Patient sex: F
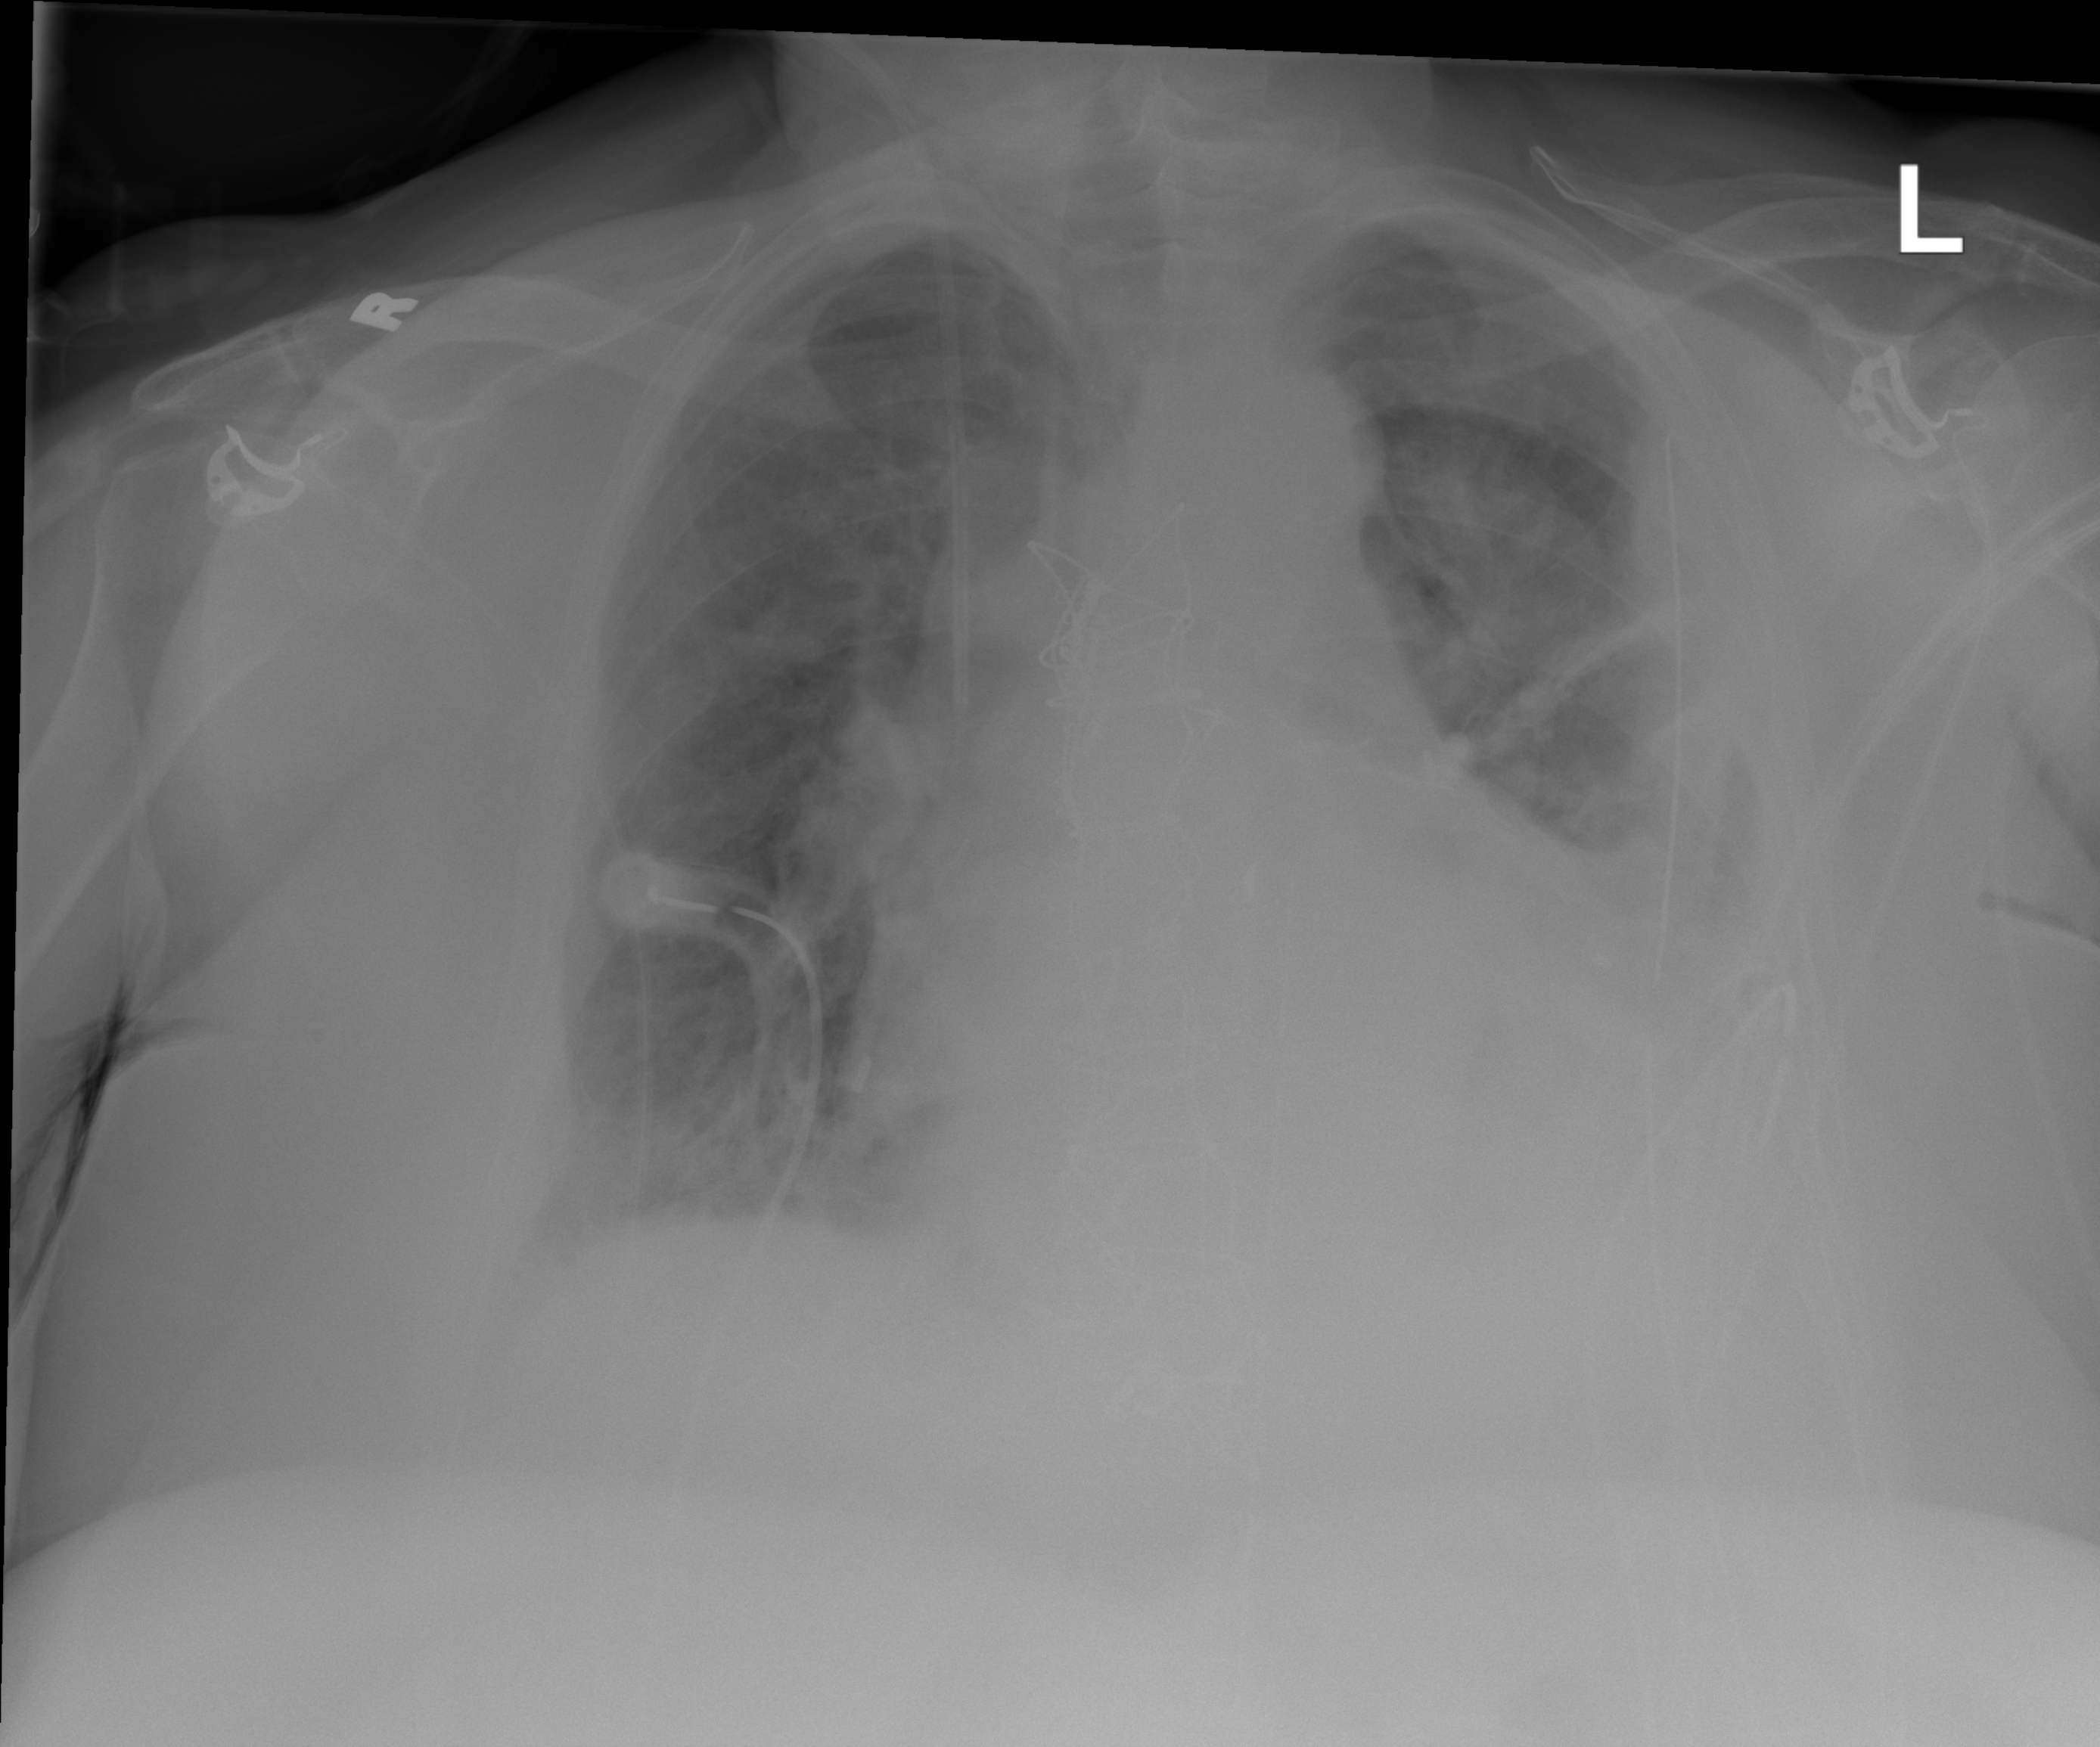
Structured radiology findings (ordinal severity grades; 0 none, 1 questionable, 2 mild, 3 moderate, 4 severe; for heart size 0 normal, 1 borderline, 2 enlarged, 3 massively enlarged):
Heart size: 2
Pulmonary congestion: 2
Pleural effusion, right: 2
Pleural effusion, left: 2
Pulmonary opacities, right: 2
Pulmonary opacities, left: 2
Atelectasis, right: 2
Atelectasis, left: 2